Interaction volume radius: 10 \u00c5
Interaction volume height: 20 \u00c5
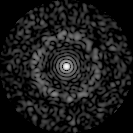
Disorder parameter: 0.8171